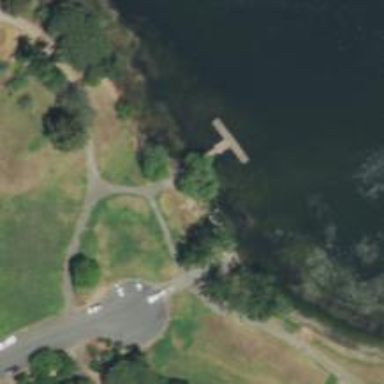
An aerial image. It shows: Pier located along footway.